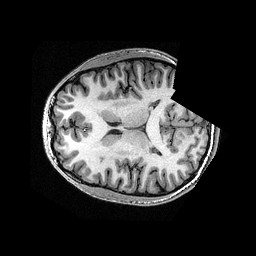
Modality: T1w
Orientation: axial
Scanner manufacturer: ge
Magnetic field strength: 3 T
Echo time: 0.00318 s